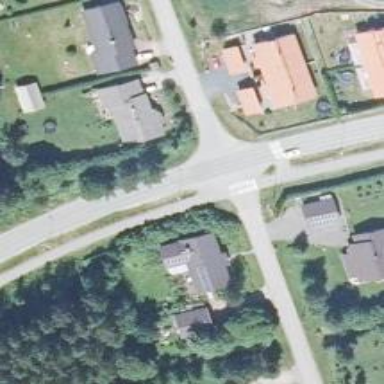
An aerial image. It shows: Cycleway.